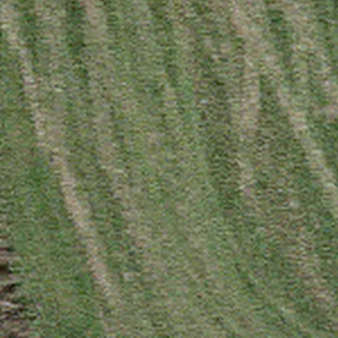
Label: other